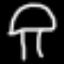
Label: mushroom